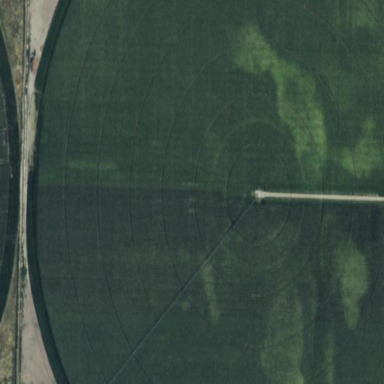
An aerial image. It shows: Farmland with pivot irrigation system.